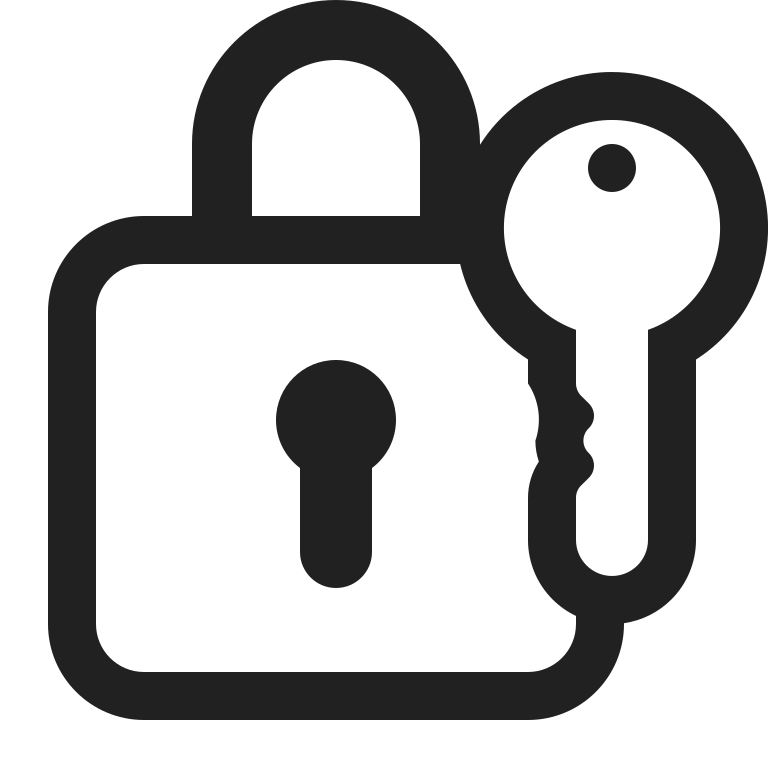
locked with key high contrast